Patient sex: M
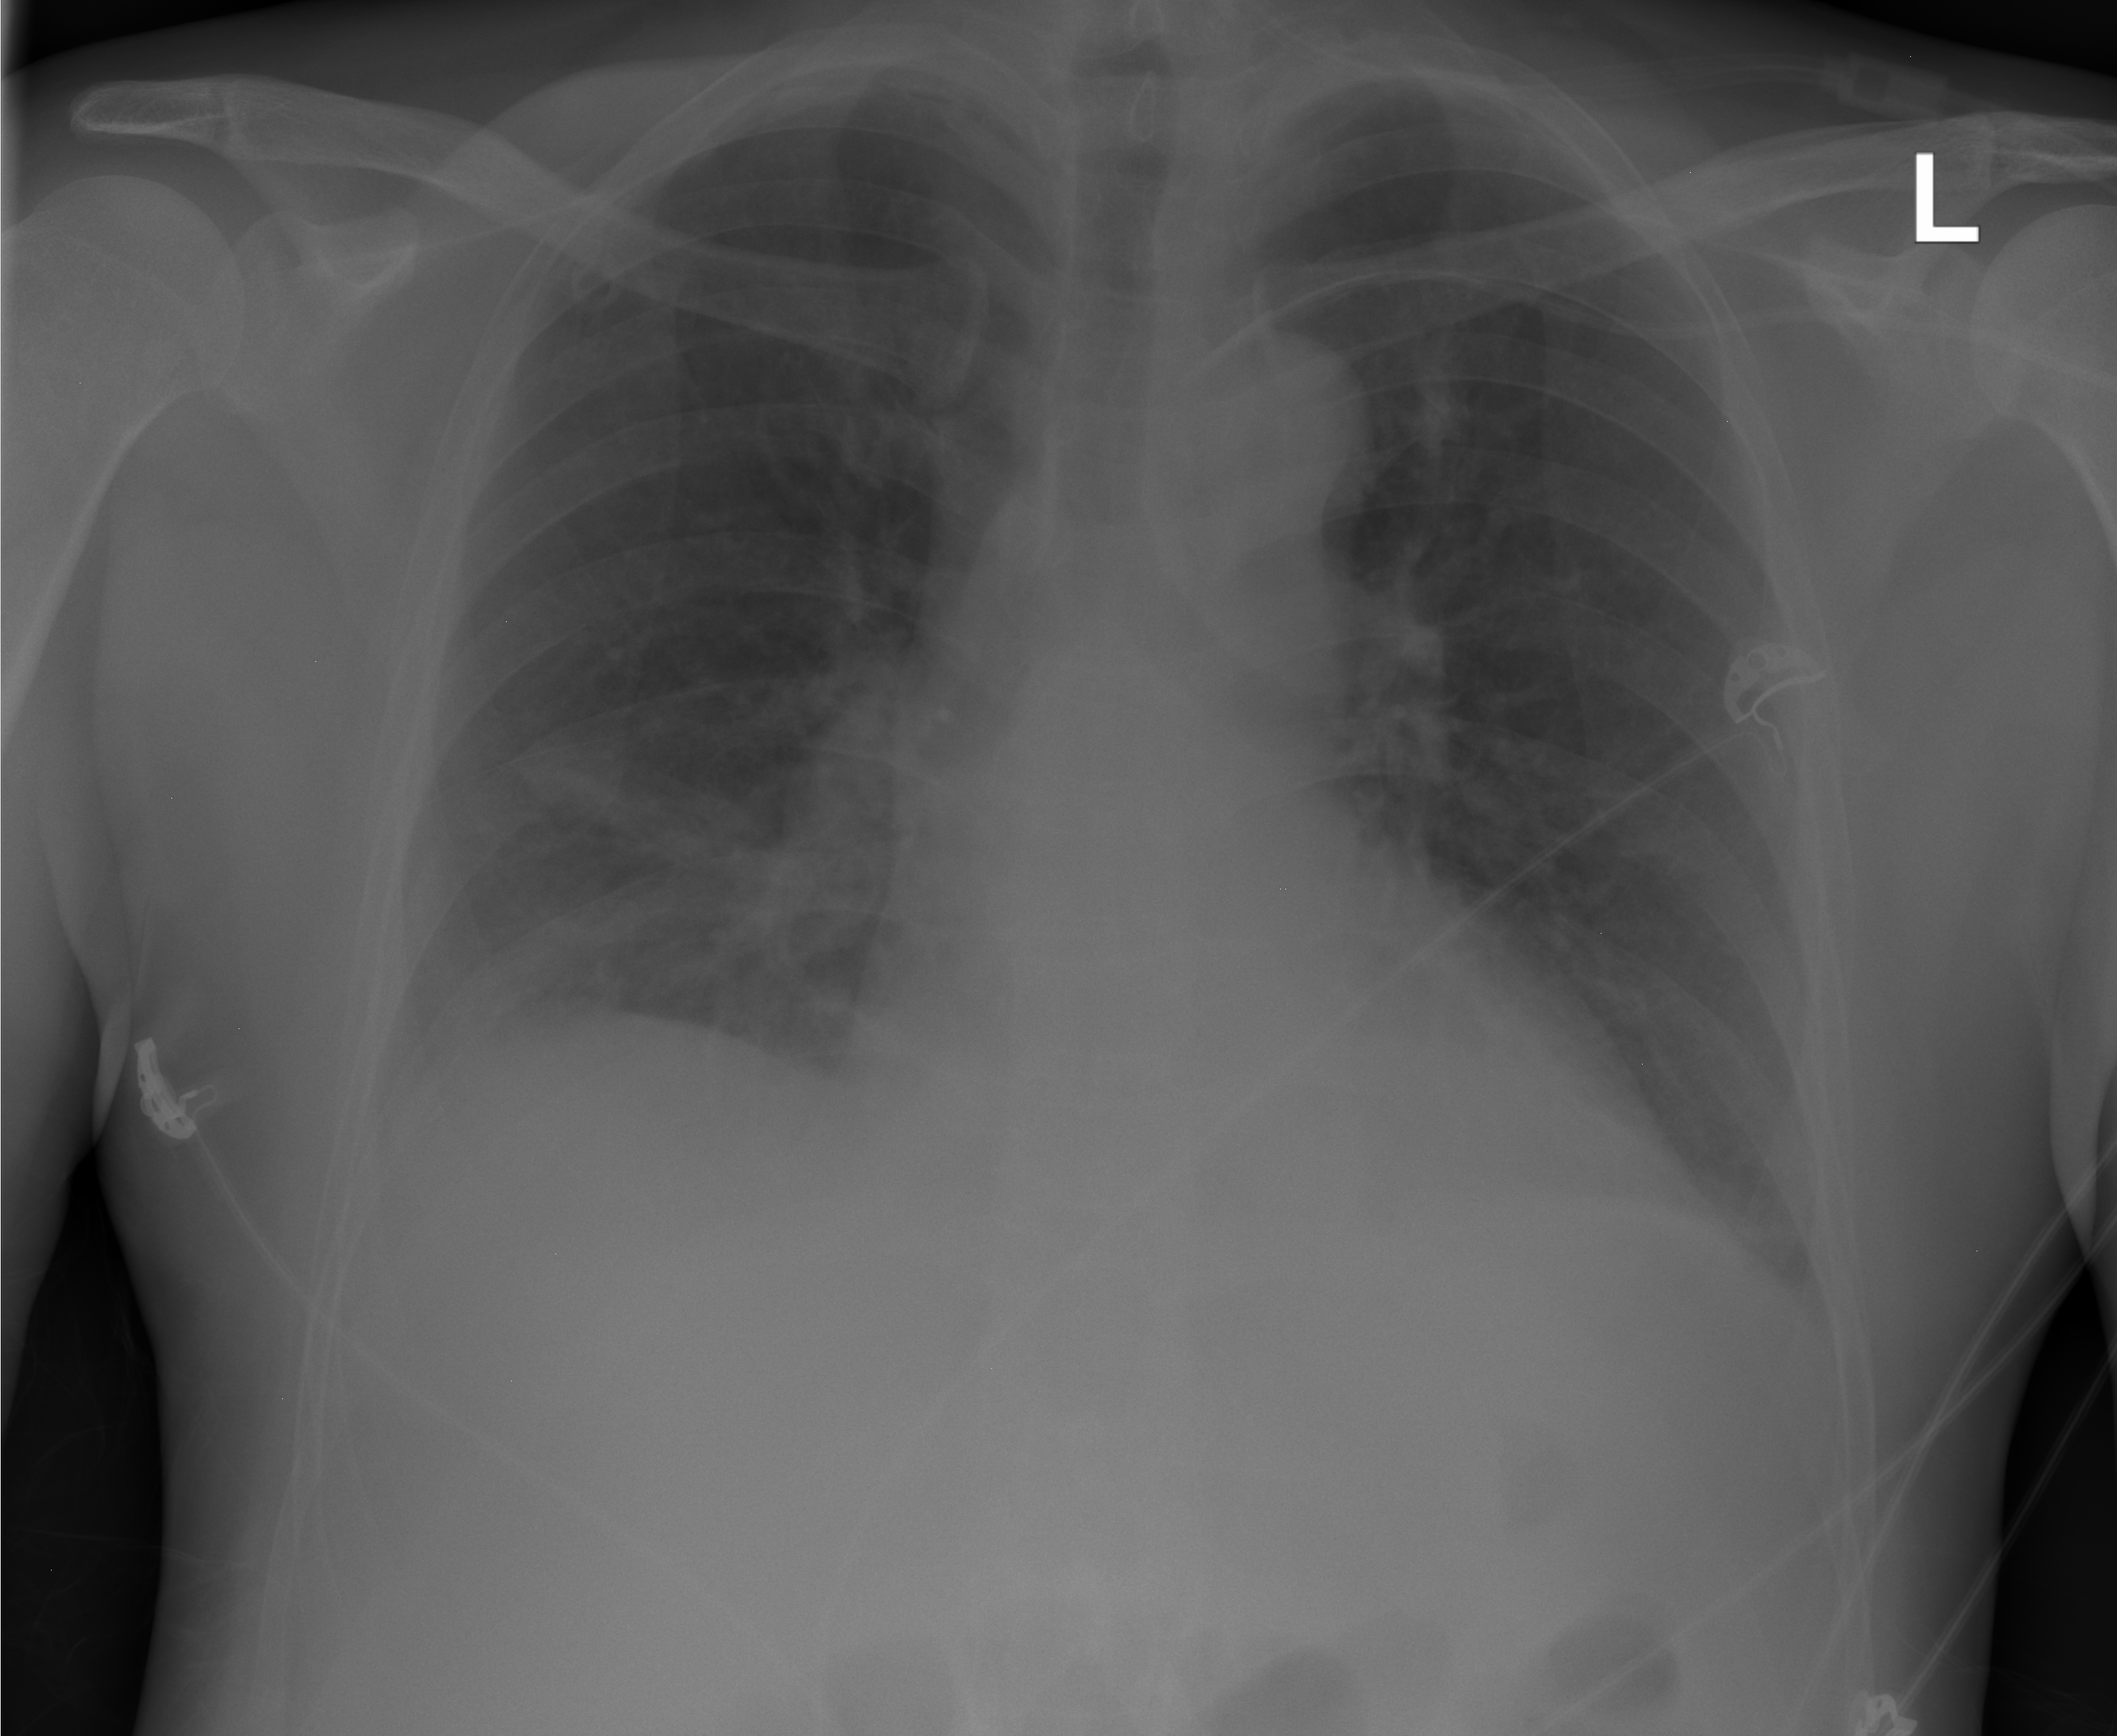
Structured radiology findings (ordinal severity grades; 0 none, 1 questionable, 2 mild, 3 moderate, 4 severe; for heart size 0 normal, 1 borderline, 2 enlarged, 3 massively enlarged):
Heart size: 0
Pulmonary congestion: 0
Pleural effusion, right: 0
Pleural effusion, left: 0
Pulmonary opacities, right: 2
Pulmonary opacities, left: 0
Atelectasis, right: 2
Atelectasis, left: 0